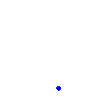
Particle: electron